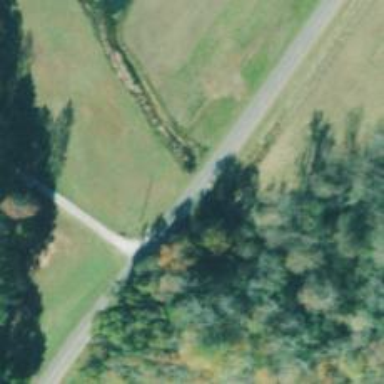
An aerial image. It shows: Unclassified road.